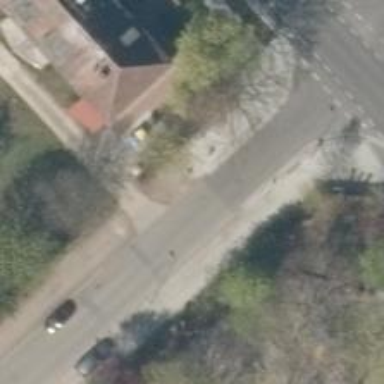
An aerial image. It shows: Residential road with asphalt surface.